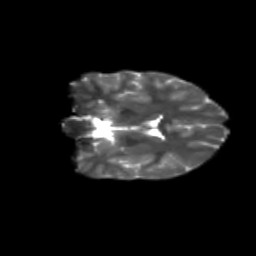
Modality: T2w
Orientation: coronal
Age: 8
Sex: female
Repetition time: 9.512 s
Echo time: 0.089 s